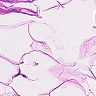
Metastatic tissue present: no